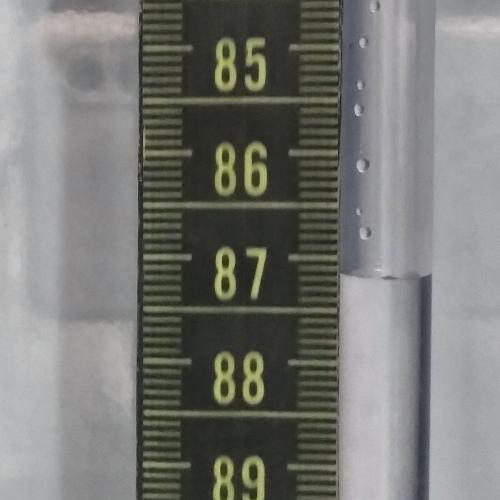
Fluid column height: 87.2 cm